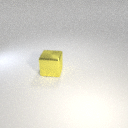
large yellow metal cube